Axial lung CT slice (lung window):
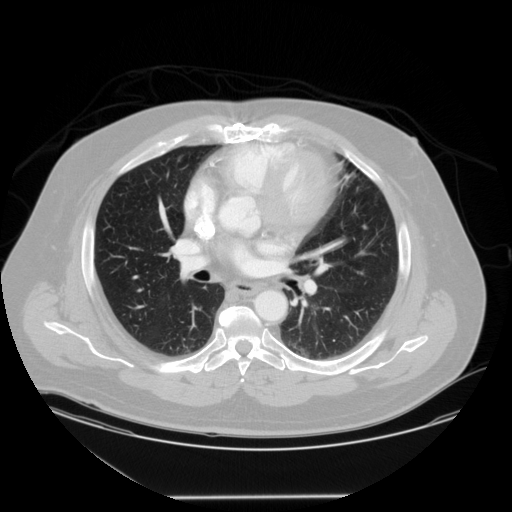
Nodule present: no